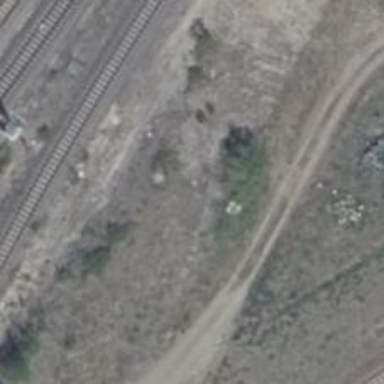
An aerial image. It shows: Abandoned railway spur with electrified contact line.